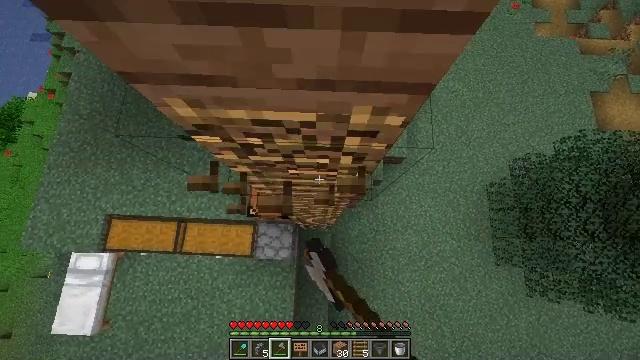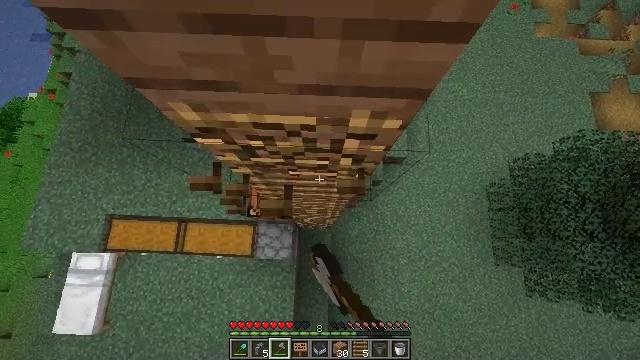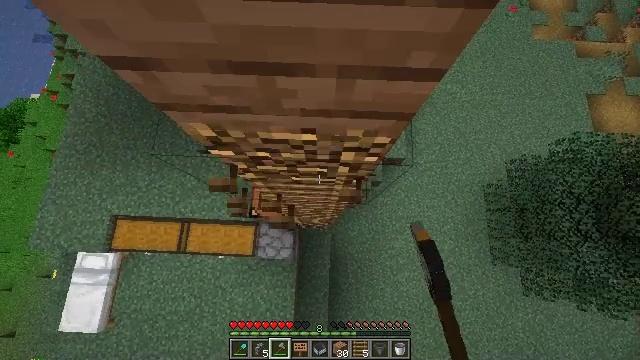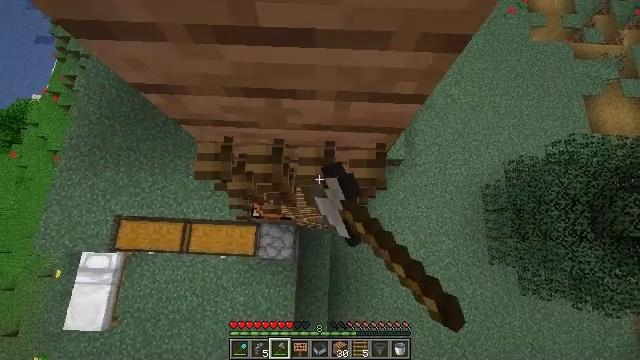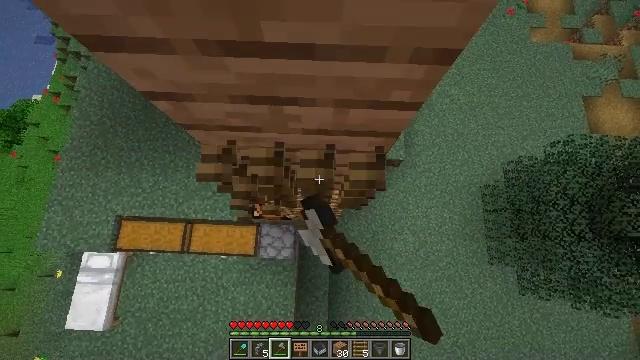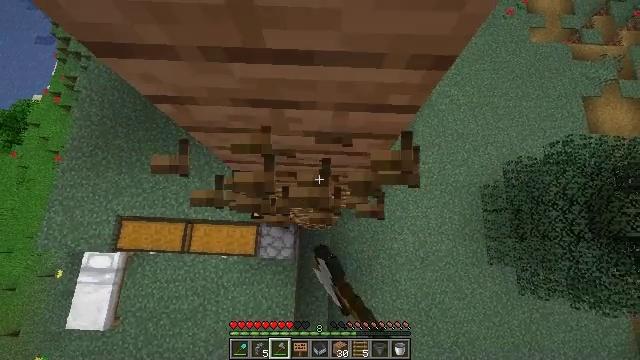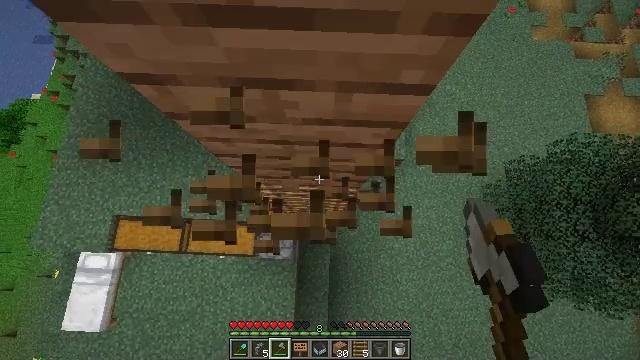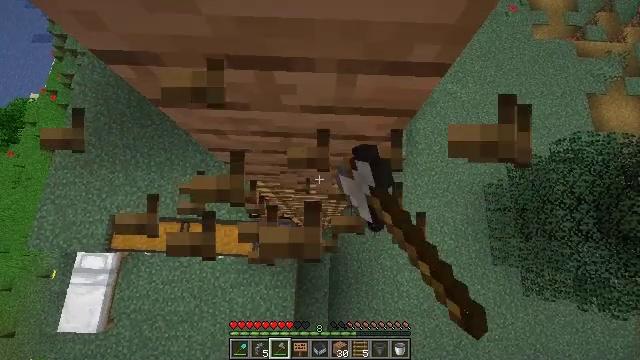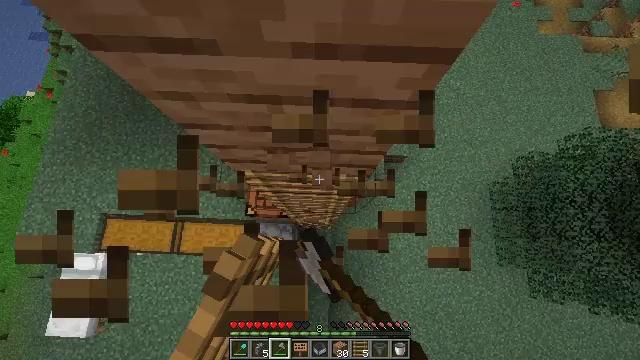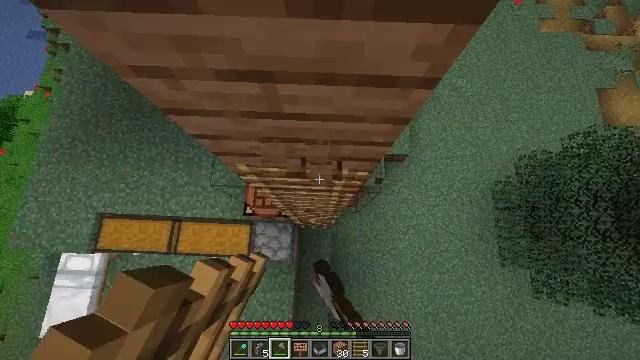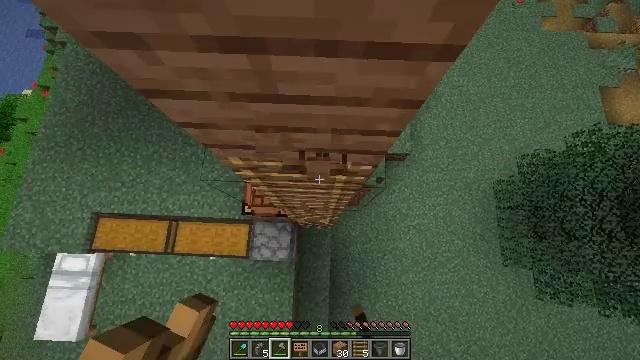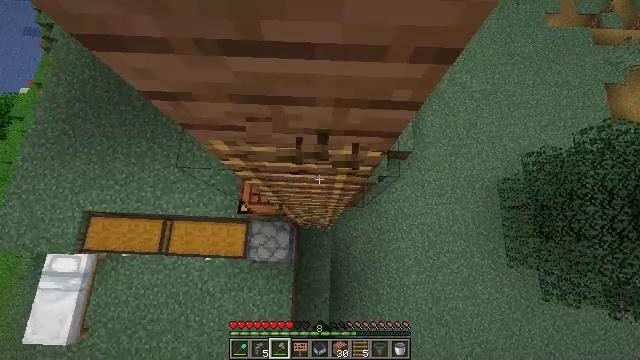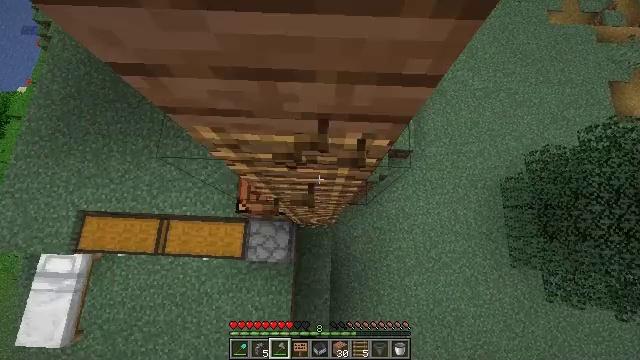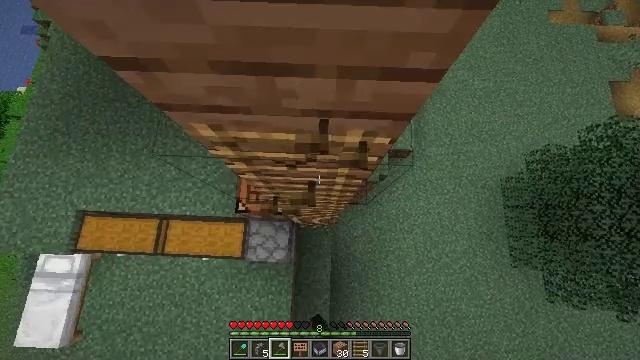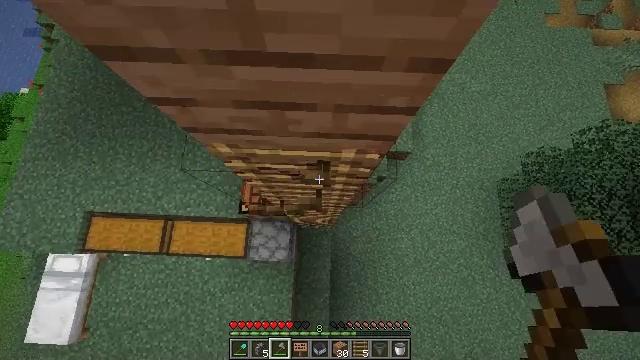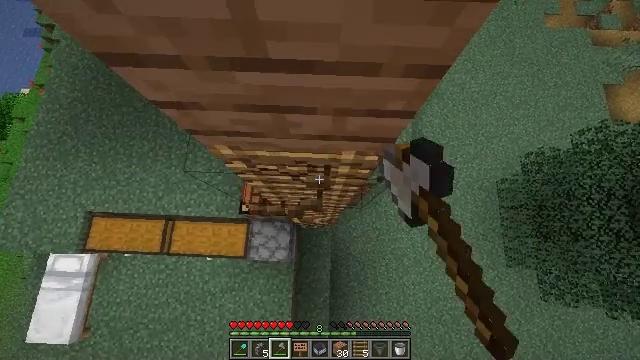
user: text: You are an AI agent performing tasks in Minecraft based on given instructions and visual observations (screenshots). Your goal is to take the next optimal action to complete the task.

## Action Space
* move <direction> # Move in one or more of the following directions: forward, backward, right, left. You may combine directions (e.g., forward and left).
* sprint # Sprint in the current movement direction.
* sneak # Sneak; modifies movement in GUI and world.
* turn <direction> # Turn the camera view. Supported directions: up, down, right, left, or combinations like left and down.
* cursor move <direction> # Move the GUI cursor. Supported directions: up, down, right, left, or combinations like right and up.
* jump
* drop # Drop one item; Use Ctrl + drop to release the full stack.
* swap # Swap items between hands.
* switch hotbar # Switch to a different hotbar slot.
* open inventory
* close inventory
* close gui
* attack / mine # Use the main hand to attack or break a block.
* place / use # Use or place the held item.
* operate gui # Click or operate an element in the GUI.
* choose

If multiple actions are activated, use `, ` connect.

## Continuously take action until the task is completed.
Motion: motion action
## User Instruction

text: Collect the ladder block.
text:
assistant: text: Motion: attack / mine, jump
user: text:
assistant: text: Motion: attack / mine, jump
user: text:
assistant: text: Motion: attack / mine, jump
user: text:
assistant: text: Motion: attack / mine
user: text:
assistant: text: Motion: attack / mine
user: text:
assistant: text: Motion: attack / mine
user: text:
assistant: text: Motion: attack / mine
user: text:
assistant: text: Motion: attack / mine
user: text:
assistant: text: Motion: attack / mine
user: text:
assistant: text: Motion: attack / mine
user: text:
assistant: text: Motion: attack / mine
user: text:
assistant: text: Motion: attack / mine, jump
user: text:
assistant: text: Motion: attack / mine, jump
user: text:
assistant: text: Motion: attack / mine, jump
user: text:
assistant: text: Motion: attack / mine, jump
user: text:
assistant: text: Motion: attack / mine
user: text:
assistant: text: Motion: attack / mine
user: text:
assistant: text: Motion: attack / mine
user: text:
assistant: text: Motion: attack / mine
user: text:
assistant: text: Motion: attack / mine
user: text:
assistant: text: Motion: attack / mine
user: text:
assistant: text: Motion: attack / mine
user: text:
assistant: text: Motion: attack / mine
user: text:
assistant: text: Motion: attack / mine
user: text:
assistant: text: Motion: attack / mine, jump
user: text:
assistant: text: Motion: attack / mine, jump
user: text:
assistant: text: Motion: attack / mine, jump
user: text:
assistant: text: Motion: attack / mine, jump
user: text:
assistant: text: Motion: attack / mine, jump
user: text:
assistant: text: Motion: attack / mine, jump